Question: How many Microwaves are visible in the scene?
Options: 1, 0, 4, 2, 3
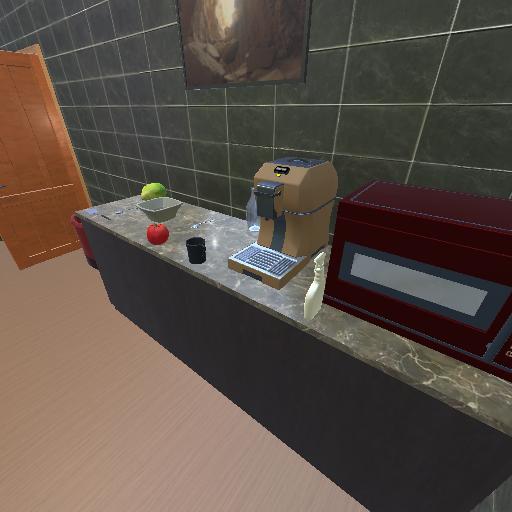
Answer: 1